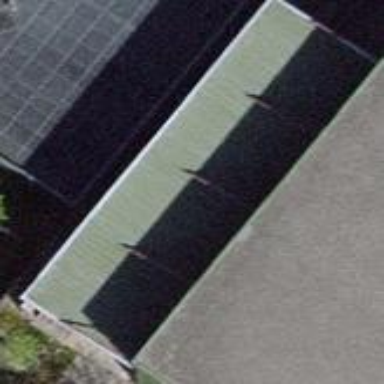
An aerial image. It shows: View of roof of building.